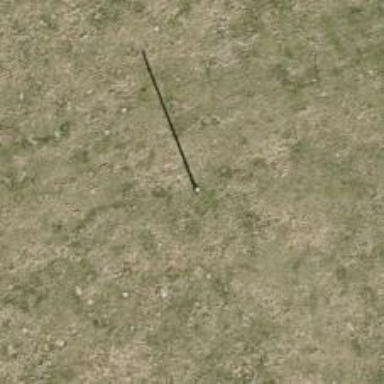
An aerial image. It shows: Power pole.